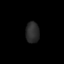
Tissue: lung
Cell type: Endothelial cells
Senescence score: 0.5578
Nuclear area (px): 280
Mean DAPI intensity: 42.832